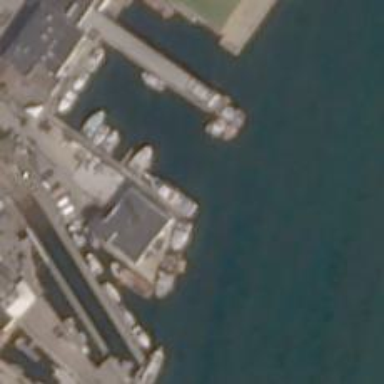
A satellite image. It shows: Man-made pier.